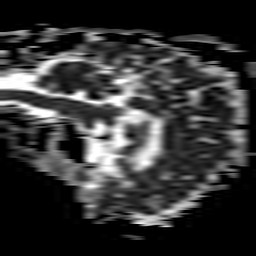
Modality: ADC
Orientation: sagittal
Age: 73
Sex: male
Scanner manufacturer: philips
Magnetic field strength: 3 T
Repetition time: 3.467 s
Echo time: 0.076 s